Question: I'm facing a error in rails while updanting a attribute 'accepted'.
'accepted' is a 'boolean' type coloumn.
This is the code:
'''
def response
if params[:response]
@invite = Invite.find_by(invited: '2')
@invite.update(accepted: params[:response])
render nothing: true
end
end
'''
The trace (sorry for image):

The error is
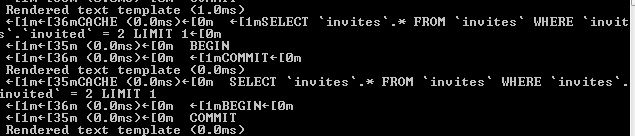
Answer: I guess when you are calling 'update' action and passing 'params[:response]', somehow it's invoking 'response' action and falling into an infinite loop, which is raising 'stack level too deep' error.
Change 'response' to 'update_response' or something else to fix the problem.
'''
def update_response
if params[:response]
@invite = Invite.find_by(invited: '2')
@invite.update(accepted: params[:response])
render nothing: true
end
end
'''